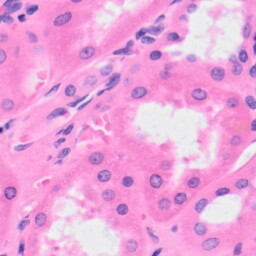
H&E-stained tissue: Kidney